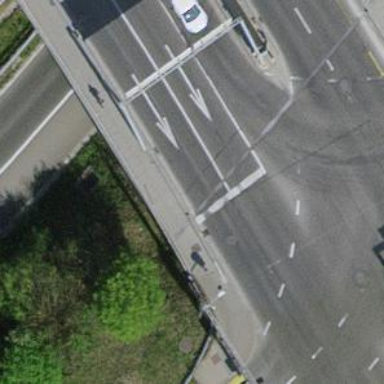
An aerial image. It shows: Road with traffic signals.